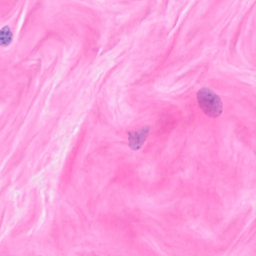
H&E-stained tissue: Breast